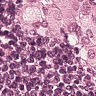
Metastatic tissue present: yes